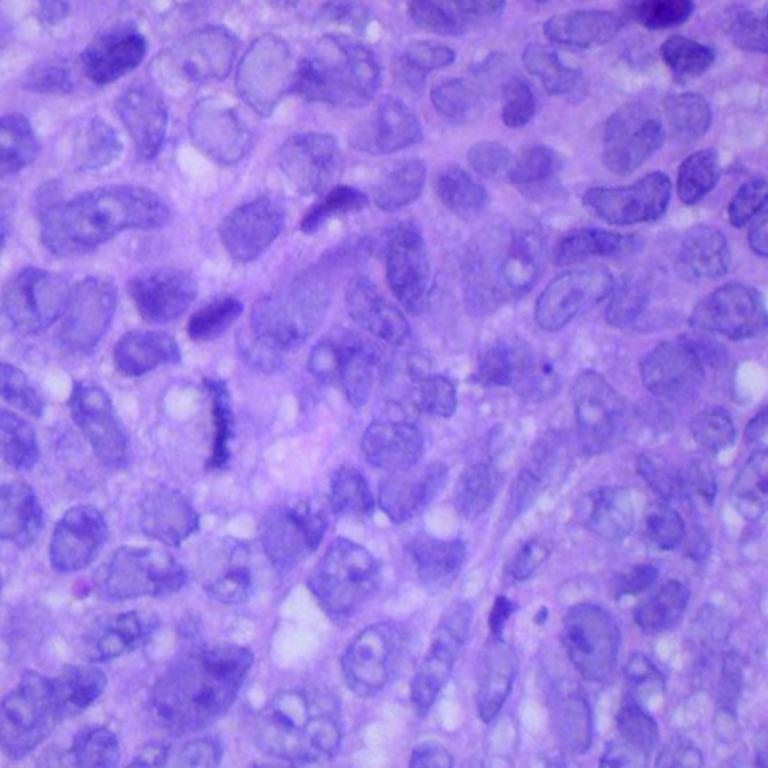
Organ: lung
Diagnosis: squamous carcinomas